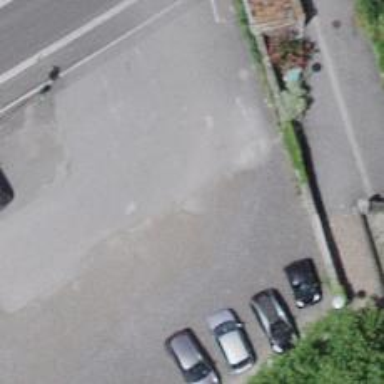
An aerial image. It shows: Road serving as parking aisle.